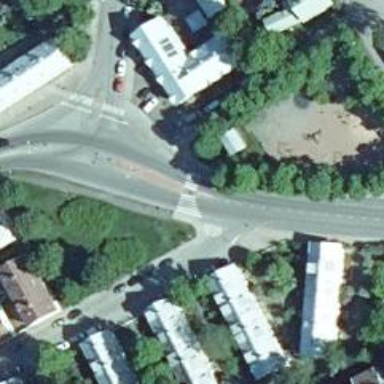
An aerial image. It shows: Marked crossing with pedestrian island.